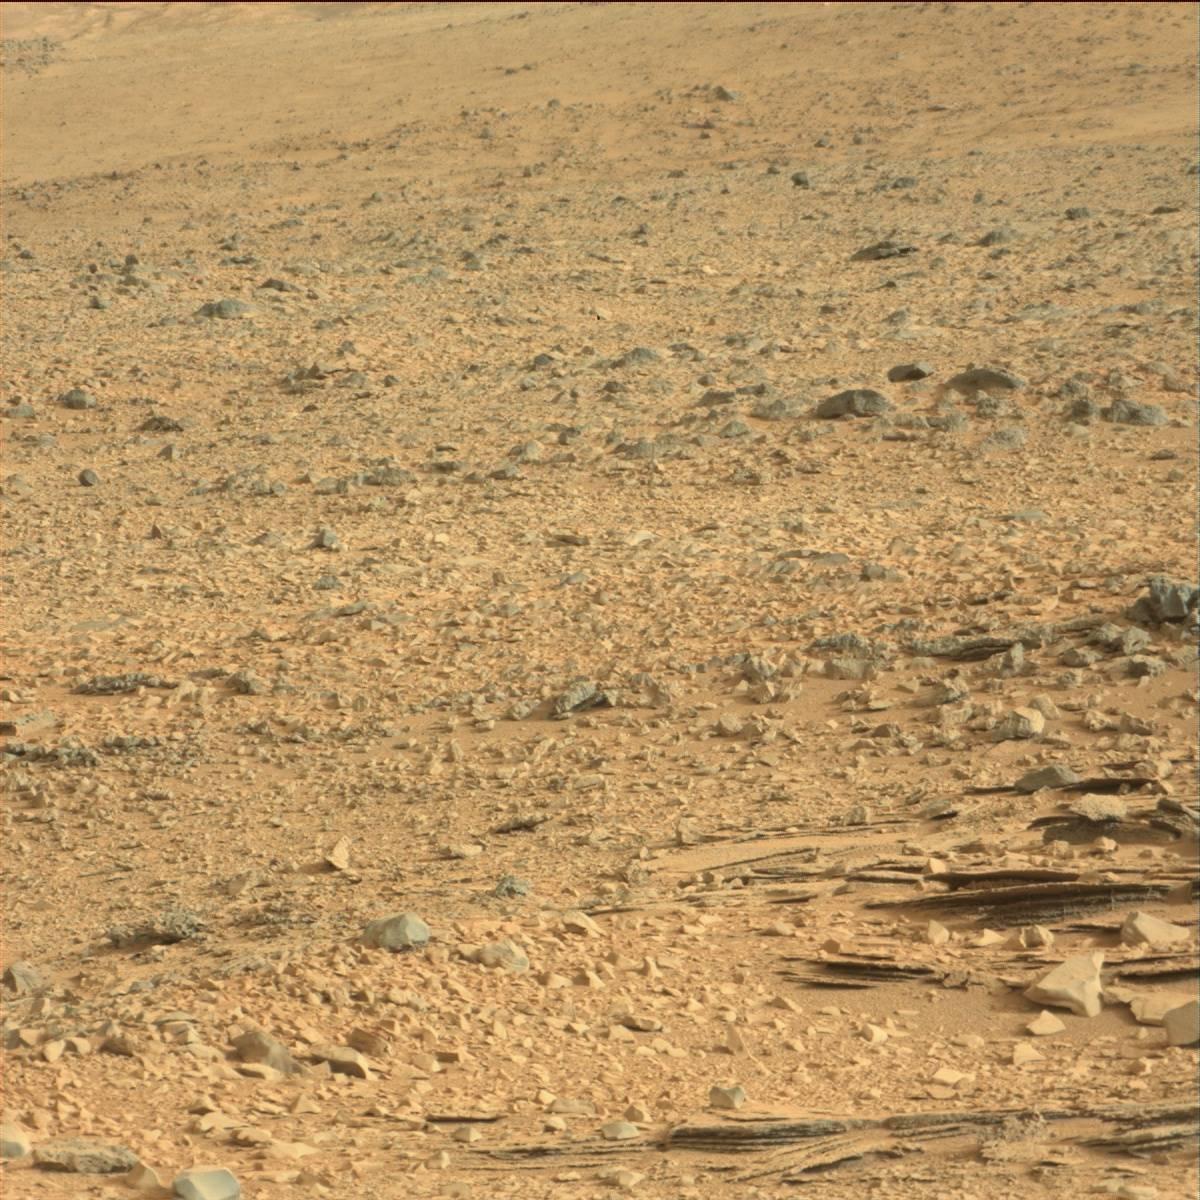
Terrain classes present: Bedrock, Sand / Soil